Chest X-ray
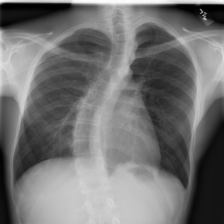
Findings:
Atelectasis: negative
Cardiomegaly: negative
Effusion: negative
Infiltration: negative
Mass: negative
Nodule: negative
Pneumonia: negative
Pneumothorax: negative
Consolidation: negative
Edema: negative
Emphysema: negative
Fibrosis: negative
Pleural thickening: negative
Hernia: negative